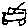
Label: car